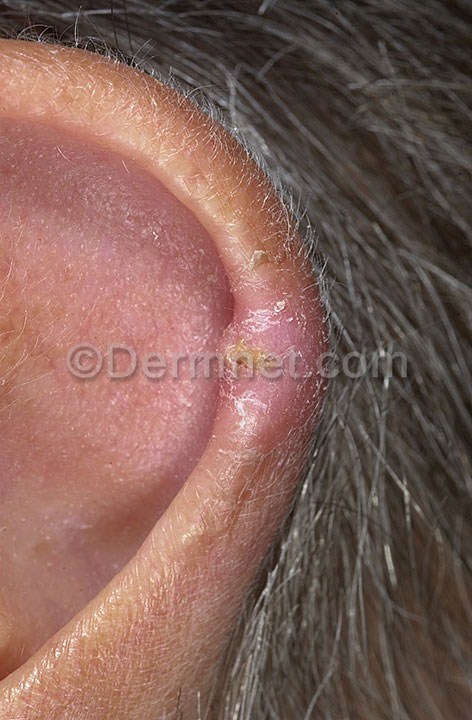
Disease: Seborrheic Keratoses and other Benign Tumors